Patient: sex M, age 45
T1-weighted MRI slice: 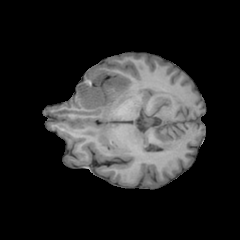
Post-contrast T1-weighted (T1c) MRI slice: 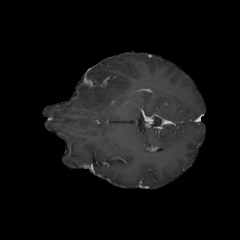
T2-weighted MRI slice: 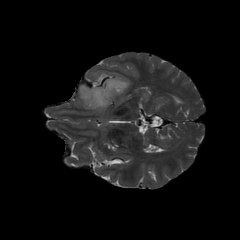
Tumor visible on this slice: yes
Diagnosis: Oligodendroglioma, IDH-mutant, 1p/19q-codeleted
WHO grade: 2